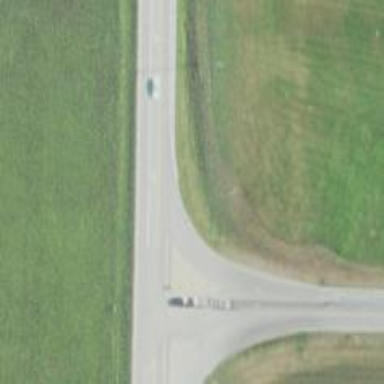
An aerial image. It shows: Trunk link highway.